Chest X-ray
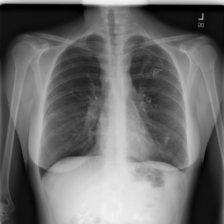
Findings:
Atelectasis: negative
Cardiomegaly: negative
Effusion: negative
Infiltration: positive
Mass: negative
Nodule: negative
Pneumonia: negative
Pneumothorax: negative
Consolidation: negative
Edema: negative
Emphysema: negative
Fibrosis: negative
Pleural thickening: negative
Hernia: negative